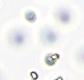
Label: Phaeocystis